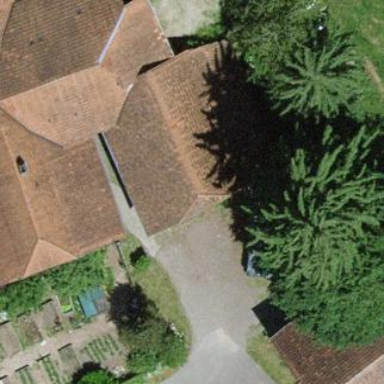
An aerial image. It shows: Rural barn.